Question: I have a scenario where if we click or select any cell inside a collection view which is in vertical scrolling, it should display a single row horizontal scrolling below the selected, this should applied for all the cells, so I have created a collection view inside the view controller, and I thought of creating another collection view inside the method:
'''
- (void)collectionView:(UICollectionView *)collectionView didSelectItemAtIndexPath:(NSIndexPath *)indexPath{}
'''
Because here not only collection view is creating, but also the next cells are moving down. Hope you understand the situation. But I was struck here.
I'm not getting any idea how to write code here,
1) Is my approach is correct,
2) If yes, give me some instructions how to achieve this?
3) If I insert a cell, it will insert a cell but it should be horizontal scroll as shown in the image i posted. so Help me out ??

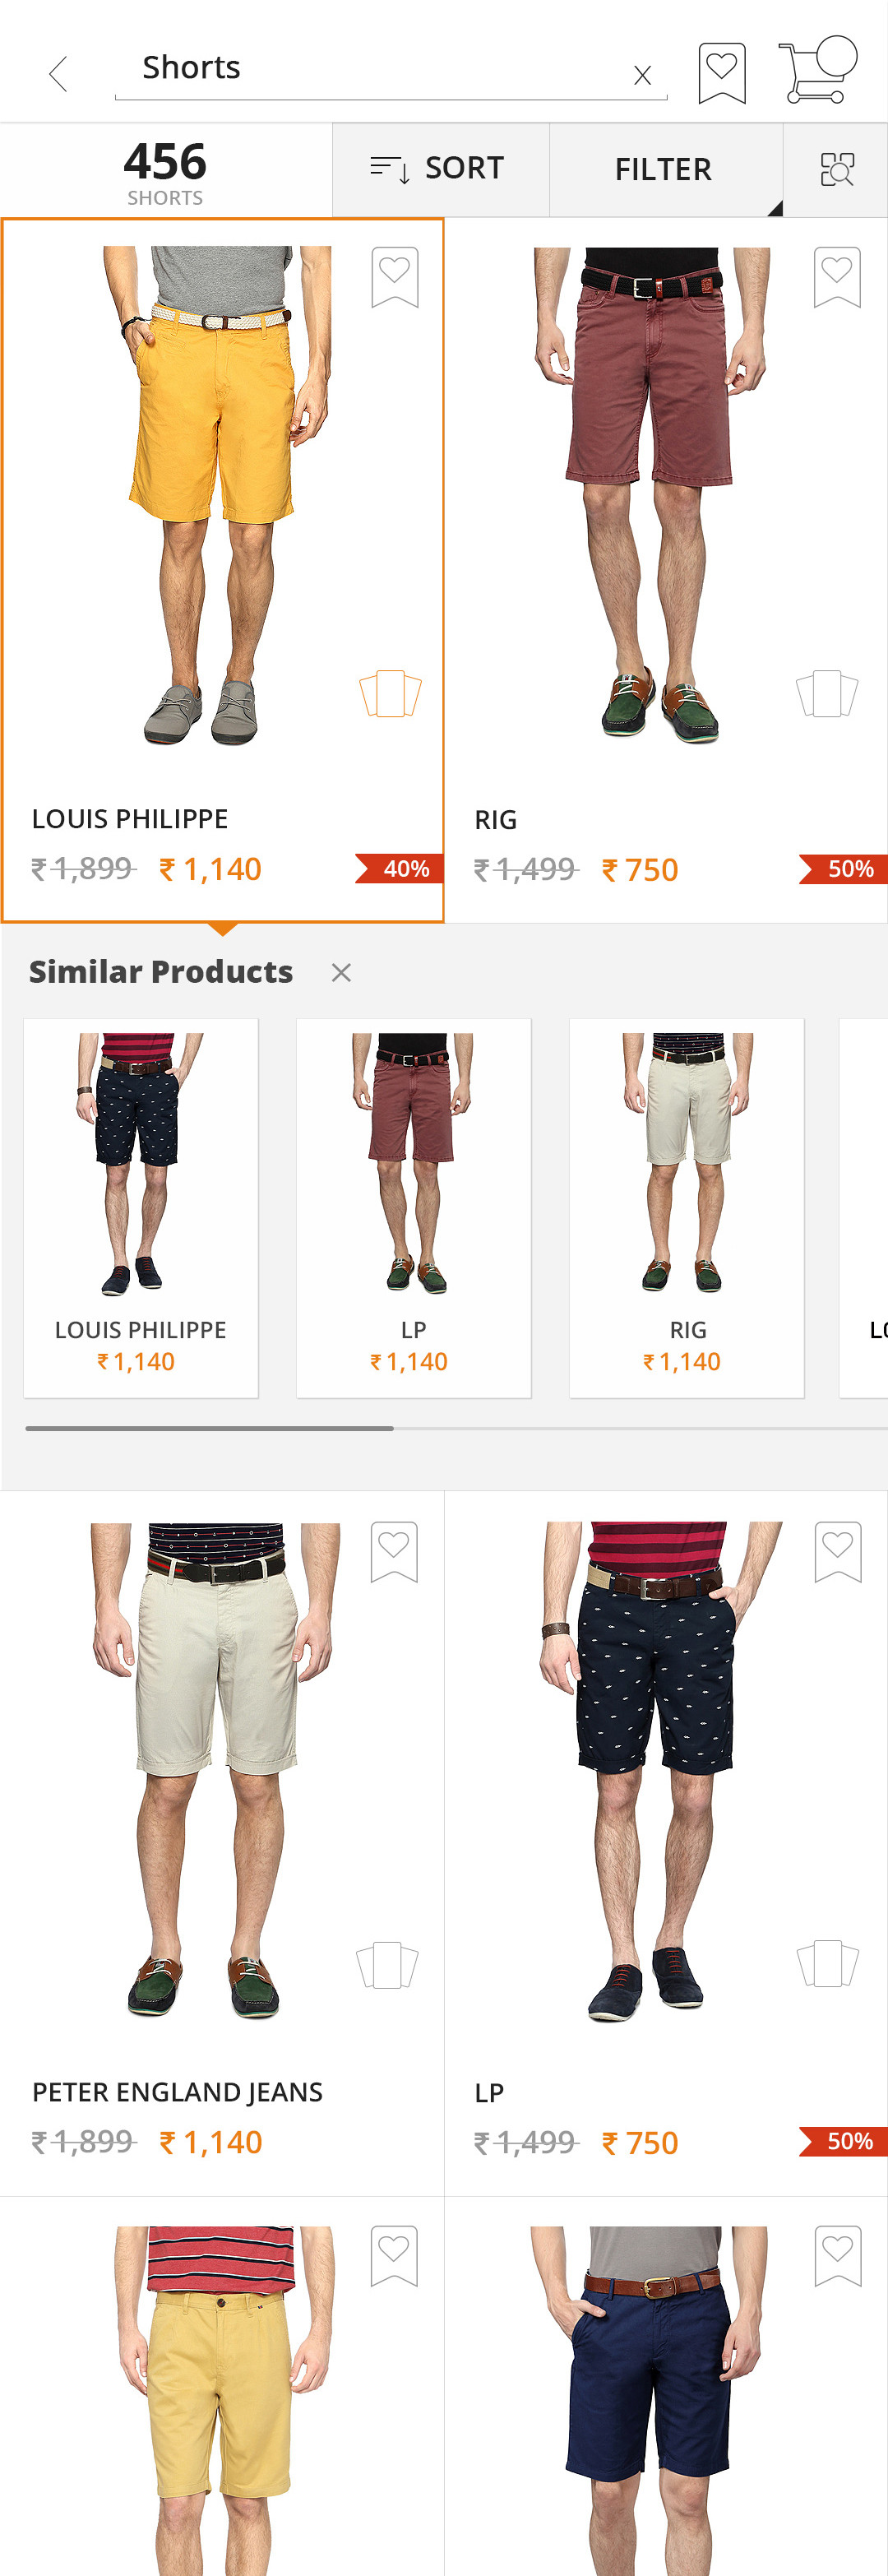
Answer: One way to achieve your design would be:
- - - cell2: You will insert this cell at indexpath + 1 in collectionview when tapped on normal cell- Add a scroll view to cell2. with horizontal scrolling or collectionview.- cell2 will be the datasource and will contains logic for that view.
This will make a lot easy for handling events.